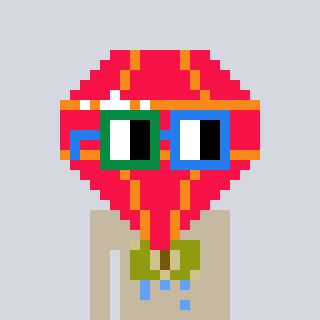
a pixel art character with square green and blue glasses, a red diamond-shaped head and a bege-colored body on a cool background